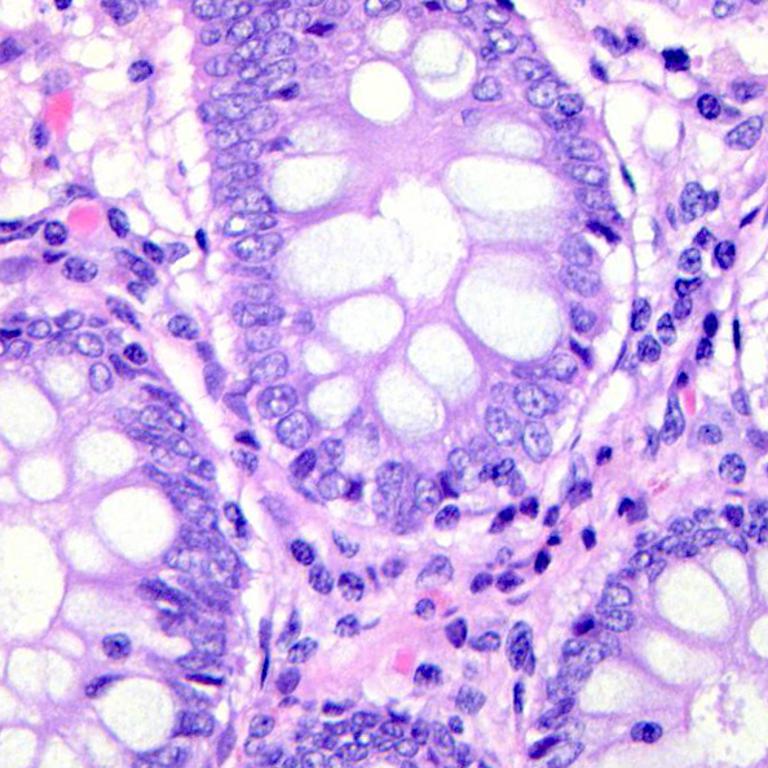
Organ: colon
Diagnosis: benign